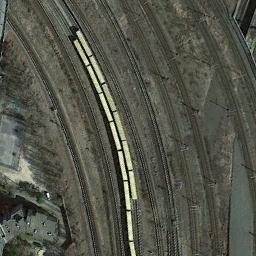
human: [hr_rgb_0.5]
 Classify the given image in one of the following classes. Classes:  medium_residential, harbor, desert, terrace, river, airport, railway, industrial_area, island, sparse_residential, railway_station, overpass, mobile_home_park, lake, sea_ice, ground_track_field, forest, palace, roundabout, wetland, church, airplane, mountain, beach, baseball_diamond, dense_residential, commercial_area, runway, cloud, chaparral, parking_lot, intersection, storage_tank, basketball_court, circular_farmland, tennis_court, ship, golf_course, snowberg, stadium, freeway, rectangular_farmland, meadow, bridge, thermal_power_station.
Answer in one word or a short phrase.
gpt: railway